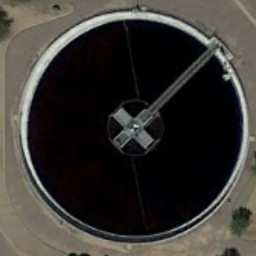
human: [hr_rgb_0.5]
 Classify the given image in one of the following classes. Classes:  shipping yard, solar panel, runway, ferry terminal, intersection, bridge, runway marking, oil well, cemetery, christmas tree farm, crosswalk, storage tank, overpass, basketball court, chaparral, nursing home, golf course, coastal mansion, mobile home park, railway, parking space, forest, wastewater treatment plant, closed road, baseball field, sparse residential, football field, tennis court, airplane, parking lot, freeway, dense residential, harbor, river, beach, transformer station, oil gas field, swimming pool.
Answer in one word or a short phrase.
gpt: wastewater treatment plant